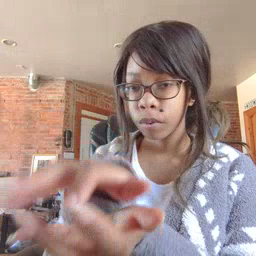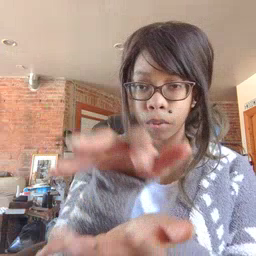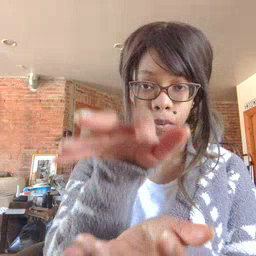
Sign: alligator